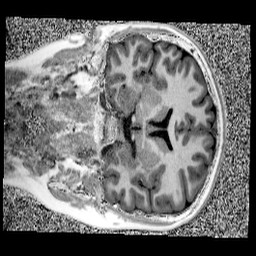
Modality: UNIT1
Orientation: coronal
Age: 11
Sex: male
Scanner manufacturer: siemens
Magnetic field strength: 3 T
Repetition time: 4 s
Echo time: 0.00299 s